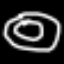
Label: donut